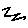
Label: zigzag